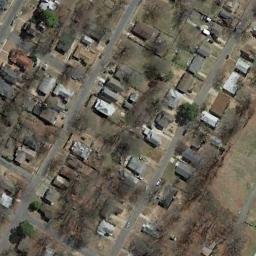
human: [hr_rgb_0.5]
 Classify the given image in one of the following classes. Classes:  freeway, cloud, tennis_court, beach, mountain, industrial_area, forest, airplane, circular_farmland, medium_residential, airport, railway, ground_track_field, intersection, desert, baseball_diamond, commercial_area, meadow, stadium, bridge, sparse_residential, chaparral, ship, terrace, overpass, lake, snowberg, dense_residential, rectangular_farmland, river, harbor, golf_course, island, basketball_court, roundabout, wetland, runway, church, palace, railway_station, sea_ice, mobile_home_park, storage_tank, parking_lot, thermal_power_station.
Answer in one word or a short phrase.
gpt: medium_residential